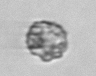
Label: coccolithophorid